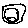
Label: bird